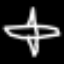
Label: airplane